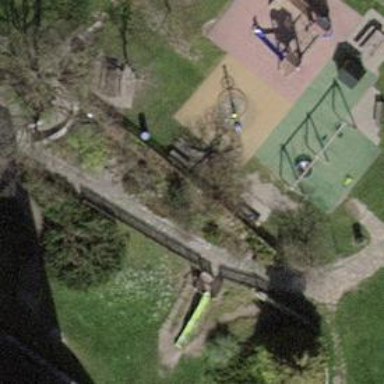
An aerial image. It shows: Playground area for leisure land.